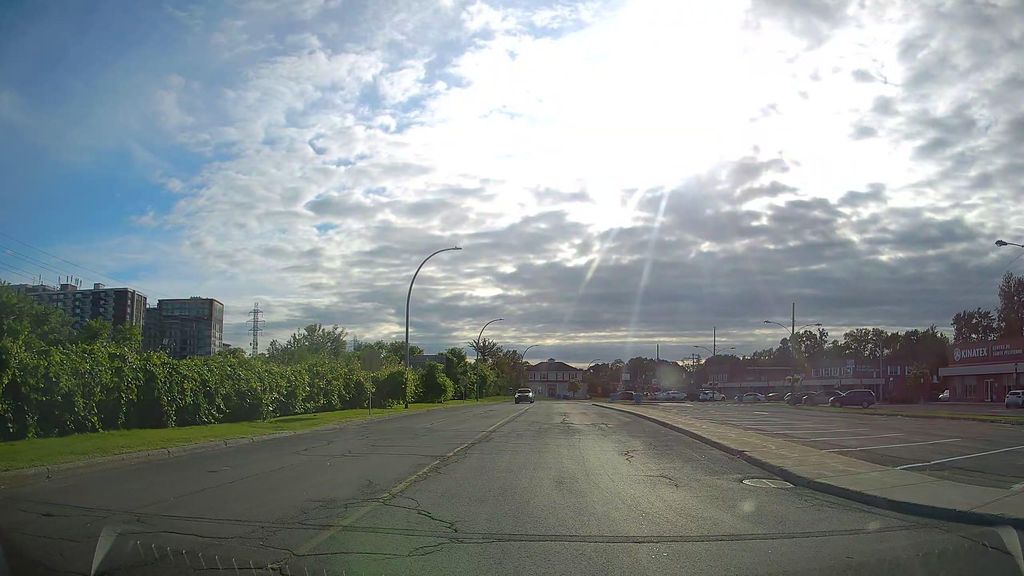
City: montreal